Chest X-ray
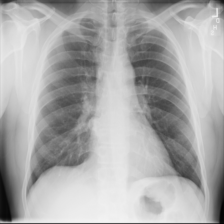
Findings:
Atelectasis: negative
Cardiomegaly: negative
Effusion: negative
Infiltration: negative
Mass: negative
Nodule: negative
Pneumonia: negative
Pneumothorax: negative
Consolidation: negative
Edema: negative
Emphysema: negative
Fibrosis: negative
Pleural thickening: negative
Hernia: negative